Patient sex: M
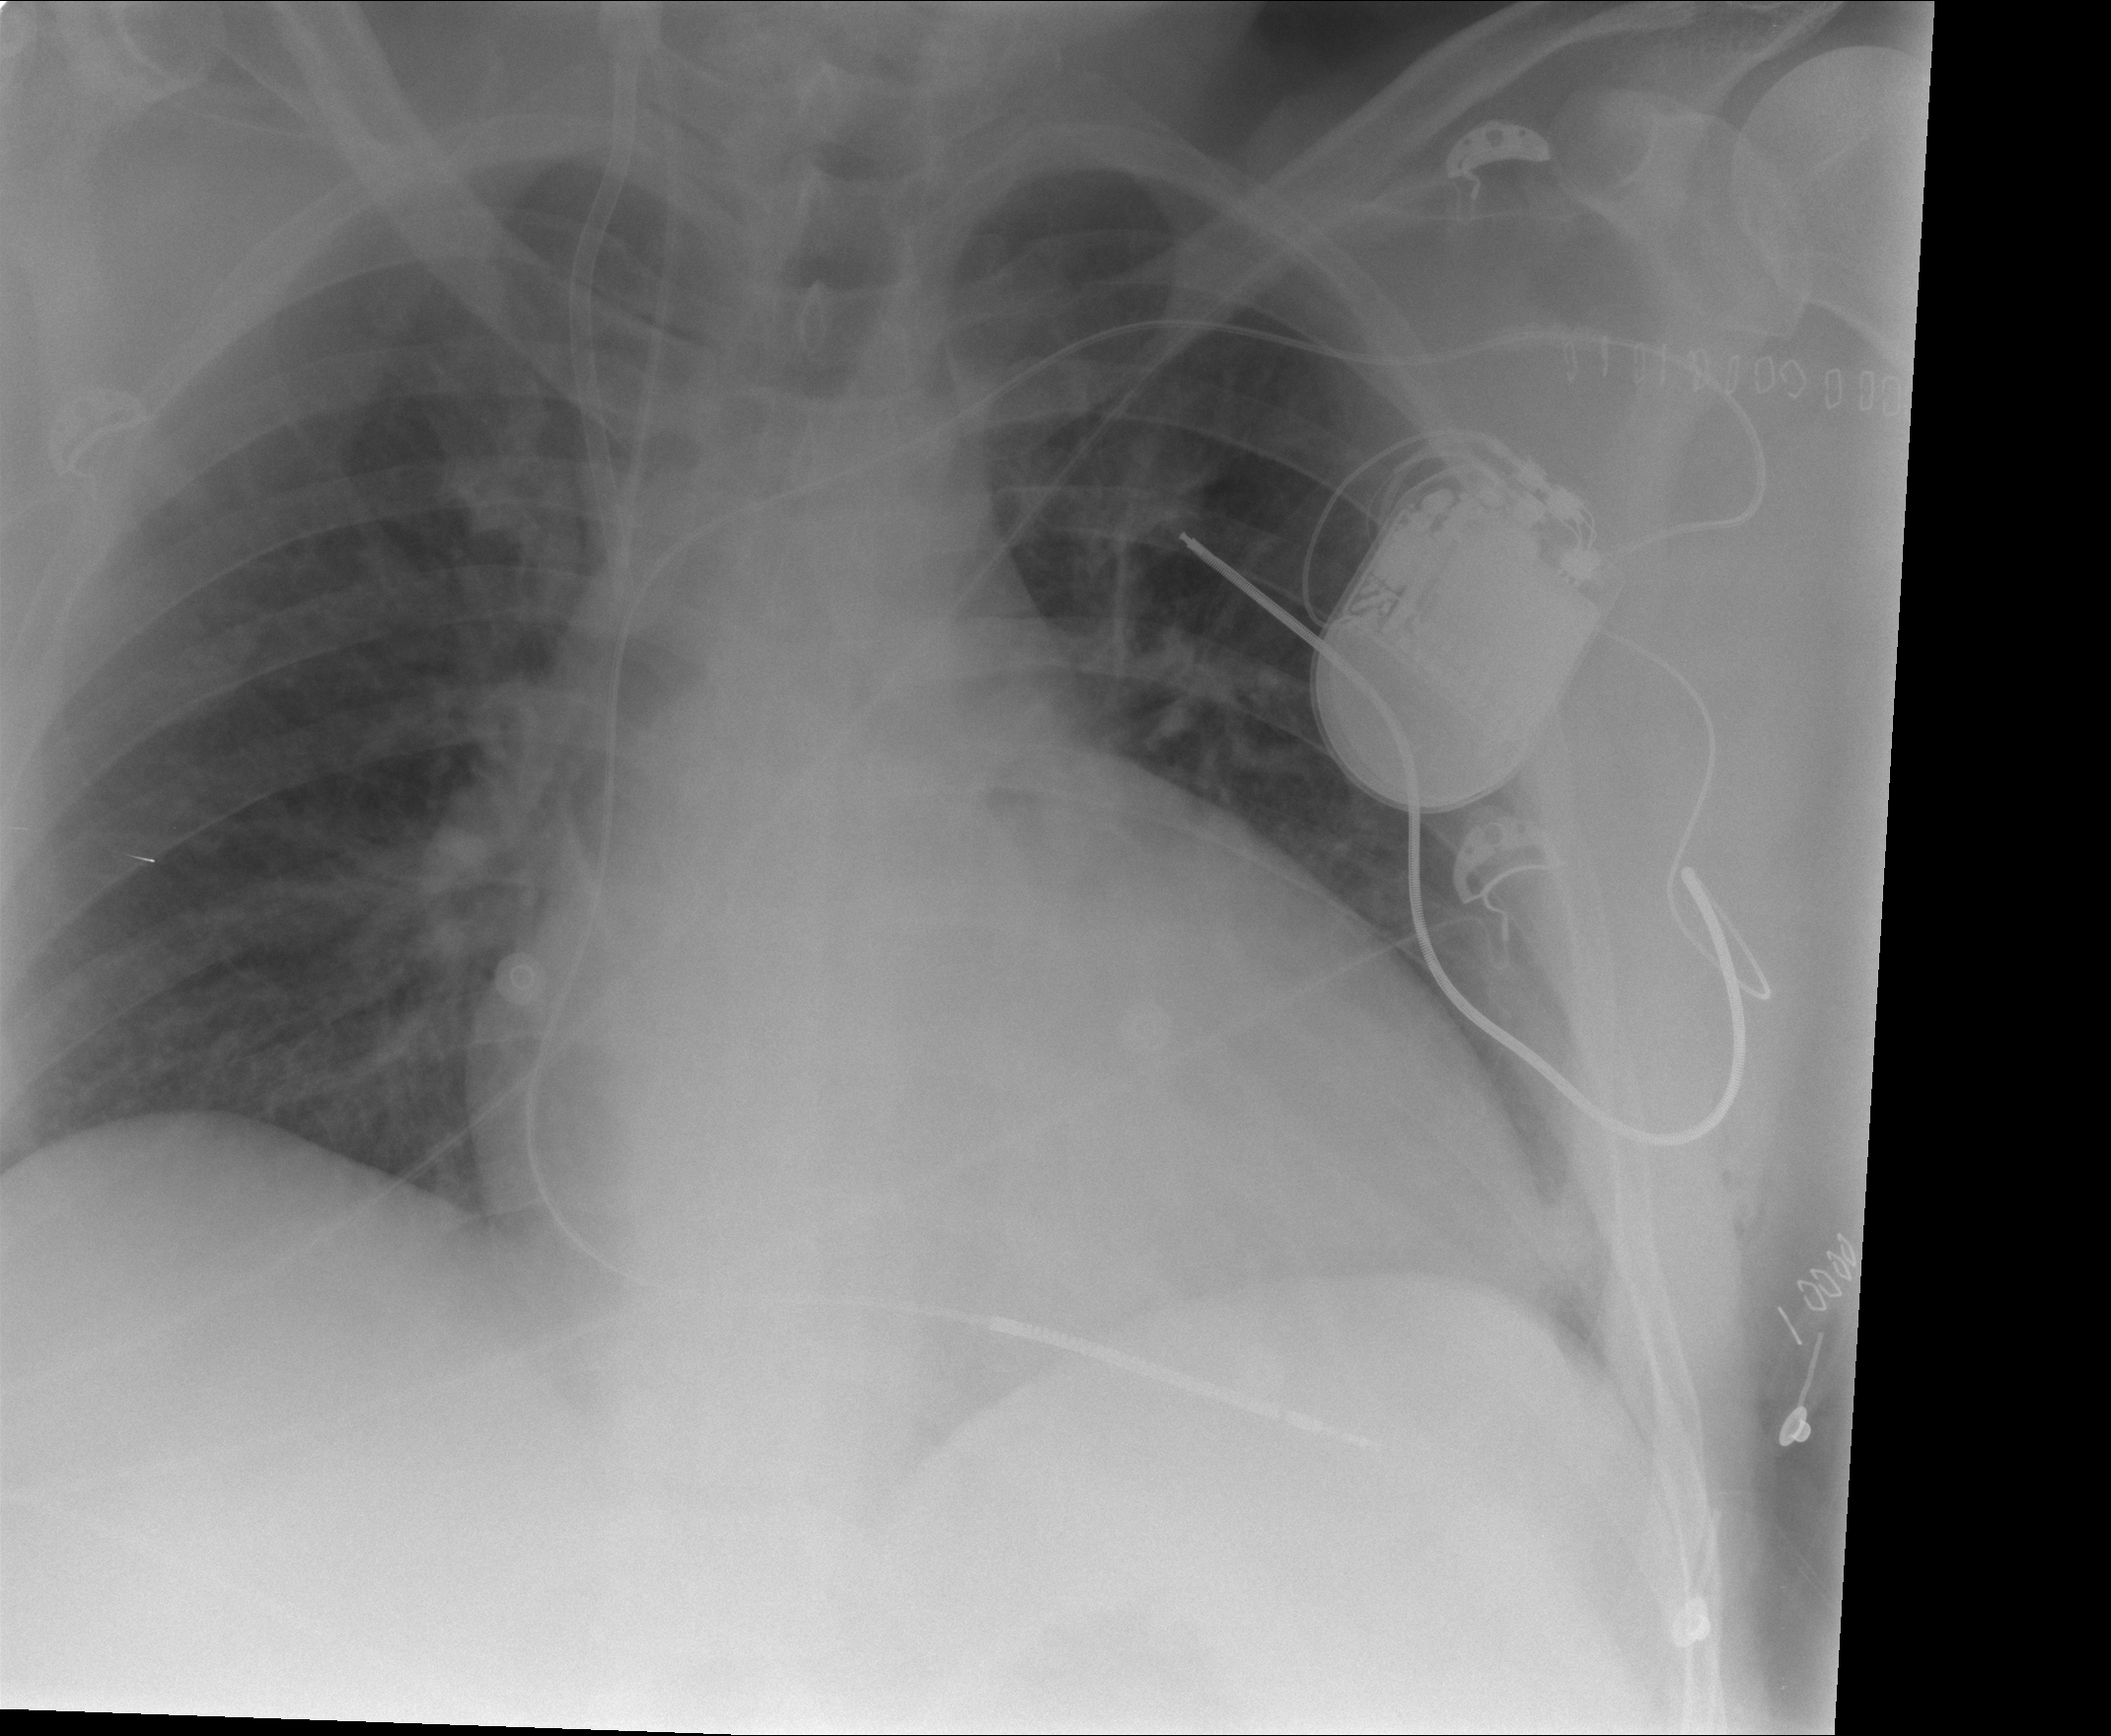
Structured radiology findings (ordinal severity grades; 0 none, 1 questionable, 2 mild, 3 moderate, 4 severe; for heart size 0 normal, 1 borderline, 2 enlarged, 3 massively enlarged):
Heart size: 2
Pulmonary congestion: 0
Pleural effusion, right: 0
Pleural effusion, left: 0
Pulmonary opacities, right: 0
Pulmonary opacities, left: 0
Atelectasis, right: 0
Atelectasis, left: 2